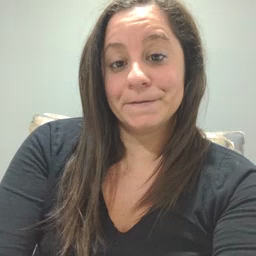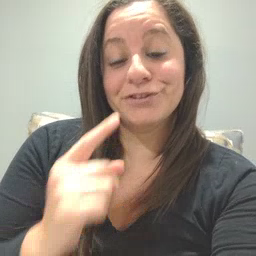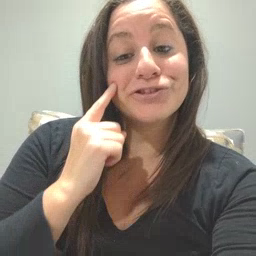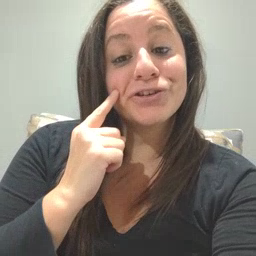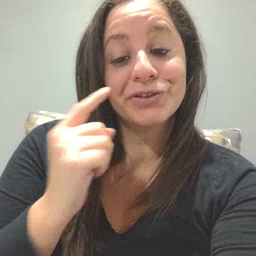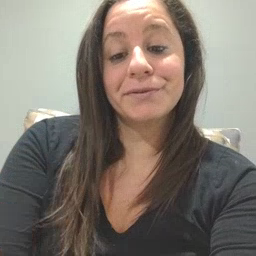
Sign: cheek